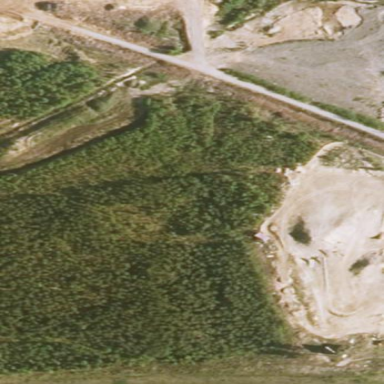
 likely man-made clearing in the landscape."